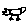
Label: bird